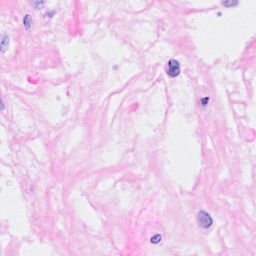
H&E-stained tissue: Breast